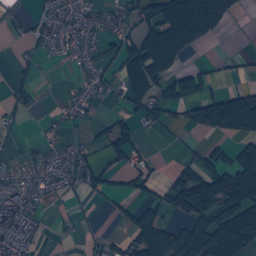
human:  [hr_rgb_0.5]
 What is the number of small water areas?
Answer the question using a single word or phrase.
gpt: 12

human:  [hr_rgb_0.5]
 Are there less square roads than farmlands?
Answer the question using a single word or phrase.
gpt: yes

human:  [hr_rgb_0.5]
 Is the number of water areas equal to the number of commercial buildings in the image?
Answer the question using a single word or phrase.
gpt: no

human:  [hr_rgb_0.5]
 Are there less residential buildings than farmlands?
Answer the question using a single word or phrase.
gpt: no

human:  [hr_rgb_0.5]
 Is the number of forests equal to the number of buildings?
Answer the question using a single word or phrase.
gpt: no

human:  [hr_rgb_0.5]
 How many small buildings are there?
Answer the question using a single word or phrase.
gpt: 1747

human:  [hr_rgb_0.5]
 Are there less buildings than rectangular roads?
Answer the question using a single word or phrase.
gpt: no

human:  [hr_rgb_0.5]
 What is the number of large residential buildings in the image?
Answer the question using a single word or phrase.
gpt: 1

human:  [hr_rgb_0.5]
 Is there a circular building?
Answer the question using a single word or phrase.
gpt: no

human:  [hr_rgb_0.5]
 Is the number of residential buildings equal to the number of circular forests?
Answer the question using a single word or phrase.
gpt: no

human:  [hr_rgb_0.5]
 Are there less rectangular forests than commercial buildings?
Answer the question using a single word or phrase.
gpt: yes

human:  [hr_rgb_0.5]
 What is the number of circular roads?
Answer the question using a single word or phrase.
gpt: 0

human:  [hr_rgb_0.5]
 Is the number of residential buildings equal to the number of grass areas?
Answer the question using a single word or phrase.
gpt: no

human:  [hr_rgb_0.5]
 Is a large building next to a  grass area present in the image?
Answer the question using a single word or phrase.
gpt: yes

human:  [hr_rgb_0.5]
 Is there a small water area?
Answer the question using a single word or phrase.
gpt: yes

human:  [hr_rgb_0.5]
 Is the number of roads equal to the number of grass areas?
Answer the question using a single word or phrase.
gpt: no

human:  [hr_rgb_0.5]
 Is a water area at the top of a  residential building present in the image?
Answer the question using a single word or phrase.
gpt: yes

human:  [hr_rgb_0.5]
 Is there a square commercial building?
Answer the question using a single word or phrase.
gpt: no

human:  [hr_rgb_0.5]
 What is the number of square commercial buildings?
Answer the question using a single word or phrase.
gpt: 0

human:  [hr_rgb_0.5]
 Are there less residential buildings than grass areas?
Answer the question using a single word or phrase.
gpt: no

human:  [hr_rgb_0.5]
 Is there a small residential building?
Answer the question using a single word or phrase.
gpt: yes

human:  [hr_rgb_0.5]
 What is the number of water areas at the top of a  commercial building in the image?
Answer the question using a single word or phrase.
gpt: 15

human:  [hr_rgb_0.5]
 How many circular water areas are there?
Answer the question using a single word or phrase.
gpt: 4

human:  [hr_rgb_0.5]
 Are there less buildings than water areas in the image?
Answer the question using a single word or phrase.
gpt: no

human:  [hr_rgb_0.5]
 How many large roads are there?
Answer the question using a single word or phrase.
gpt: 0

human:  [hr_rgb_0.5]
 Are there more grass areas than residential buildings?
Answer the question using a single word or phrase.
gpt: no

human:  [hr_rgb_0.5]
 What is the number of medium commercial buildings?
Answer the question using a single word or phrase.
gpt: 0

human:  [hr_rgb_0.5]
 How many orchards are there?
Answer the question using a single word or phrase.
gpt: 9

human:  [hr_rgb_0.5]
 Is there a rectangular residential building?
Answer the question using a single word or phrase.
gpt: yes

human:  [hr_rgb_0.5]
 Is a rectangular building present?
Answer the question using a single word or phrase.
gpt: yes

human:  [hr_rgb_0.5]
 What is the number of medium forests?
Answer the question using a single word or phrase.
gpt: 33

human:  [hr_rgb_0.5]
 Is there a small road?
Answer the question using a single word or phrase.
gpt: yes

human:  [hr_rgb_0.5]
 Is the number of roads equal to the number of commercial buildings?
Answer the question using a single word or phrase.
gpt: no

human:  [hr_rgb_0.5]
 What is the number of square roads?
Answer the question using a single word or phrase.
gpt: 0

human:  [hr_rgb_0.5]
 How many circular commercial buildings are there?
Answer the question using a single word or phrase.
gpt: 0

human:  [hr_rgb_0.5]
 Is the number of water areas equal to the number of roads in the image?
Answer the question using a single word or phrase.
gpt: no